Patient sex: M
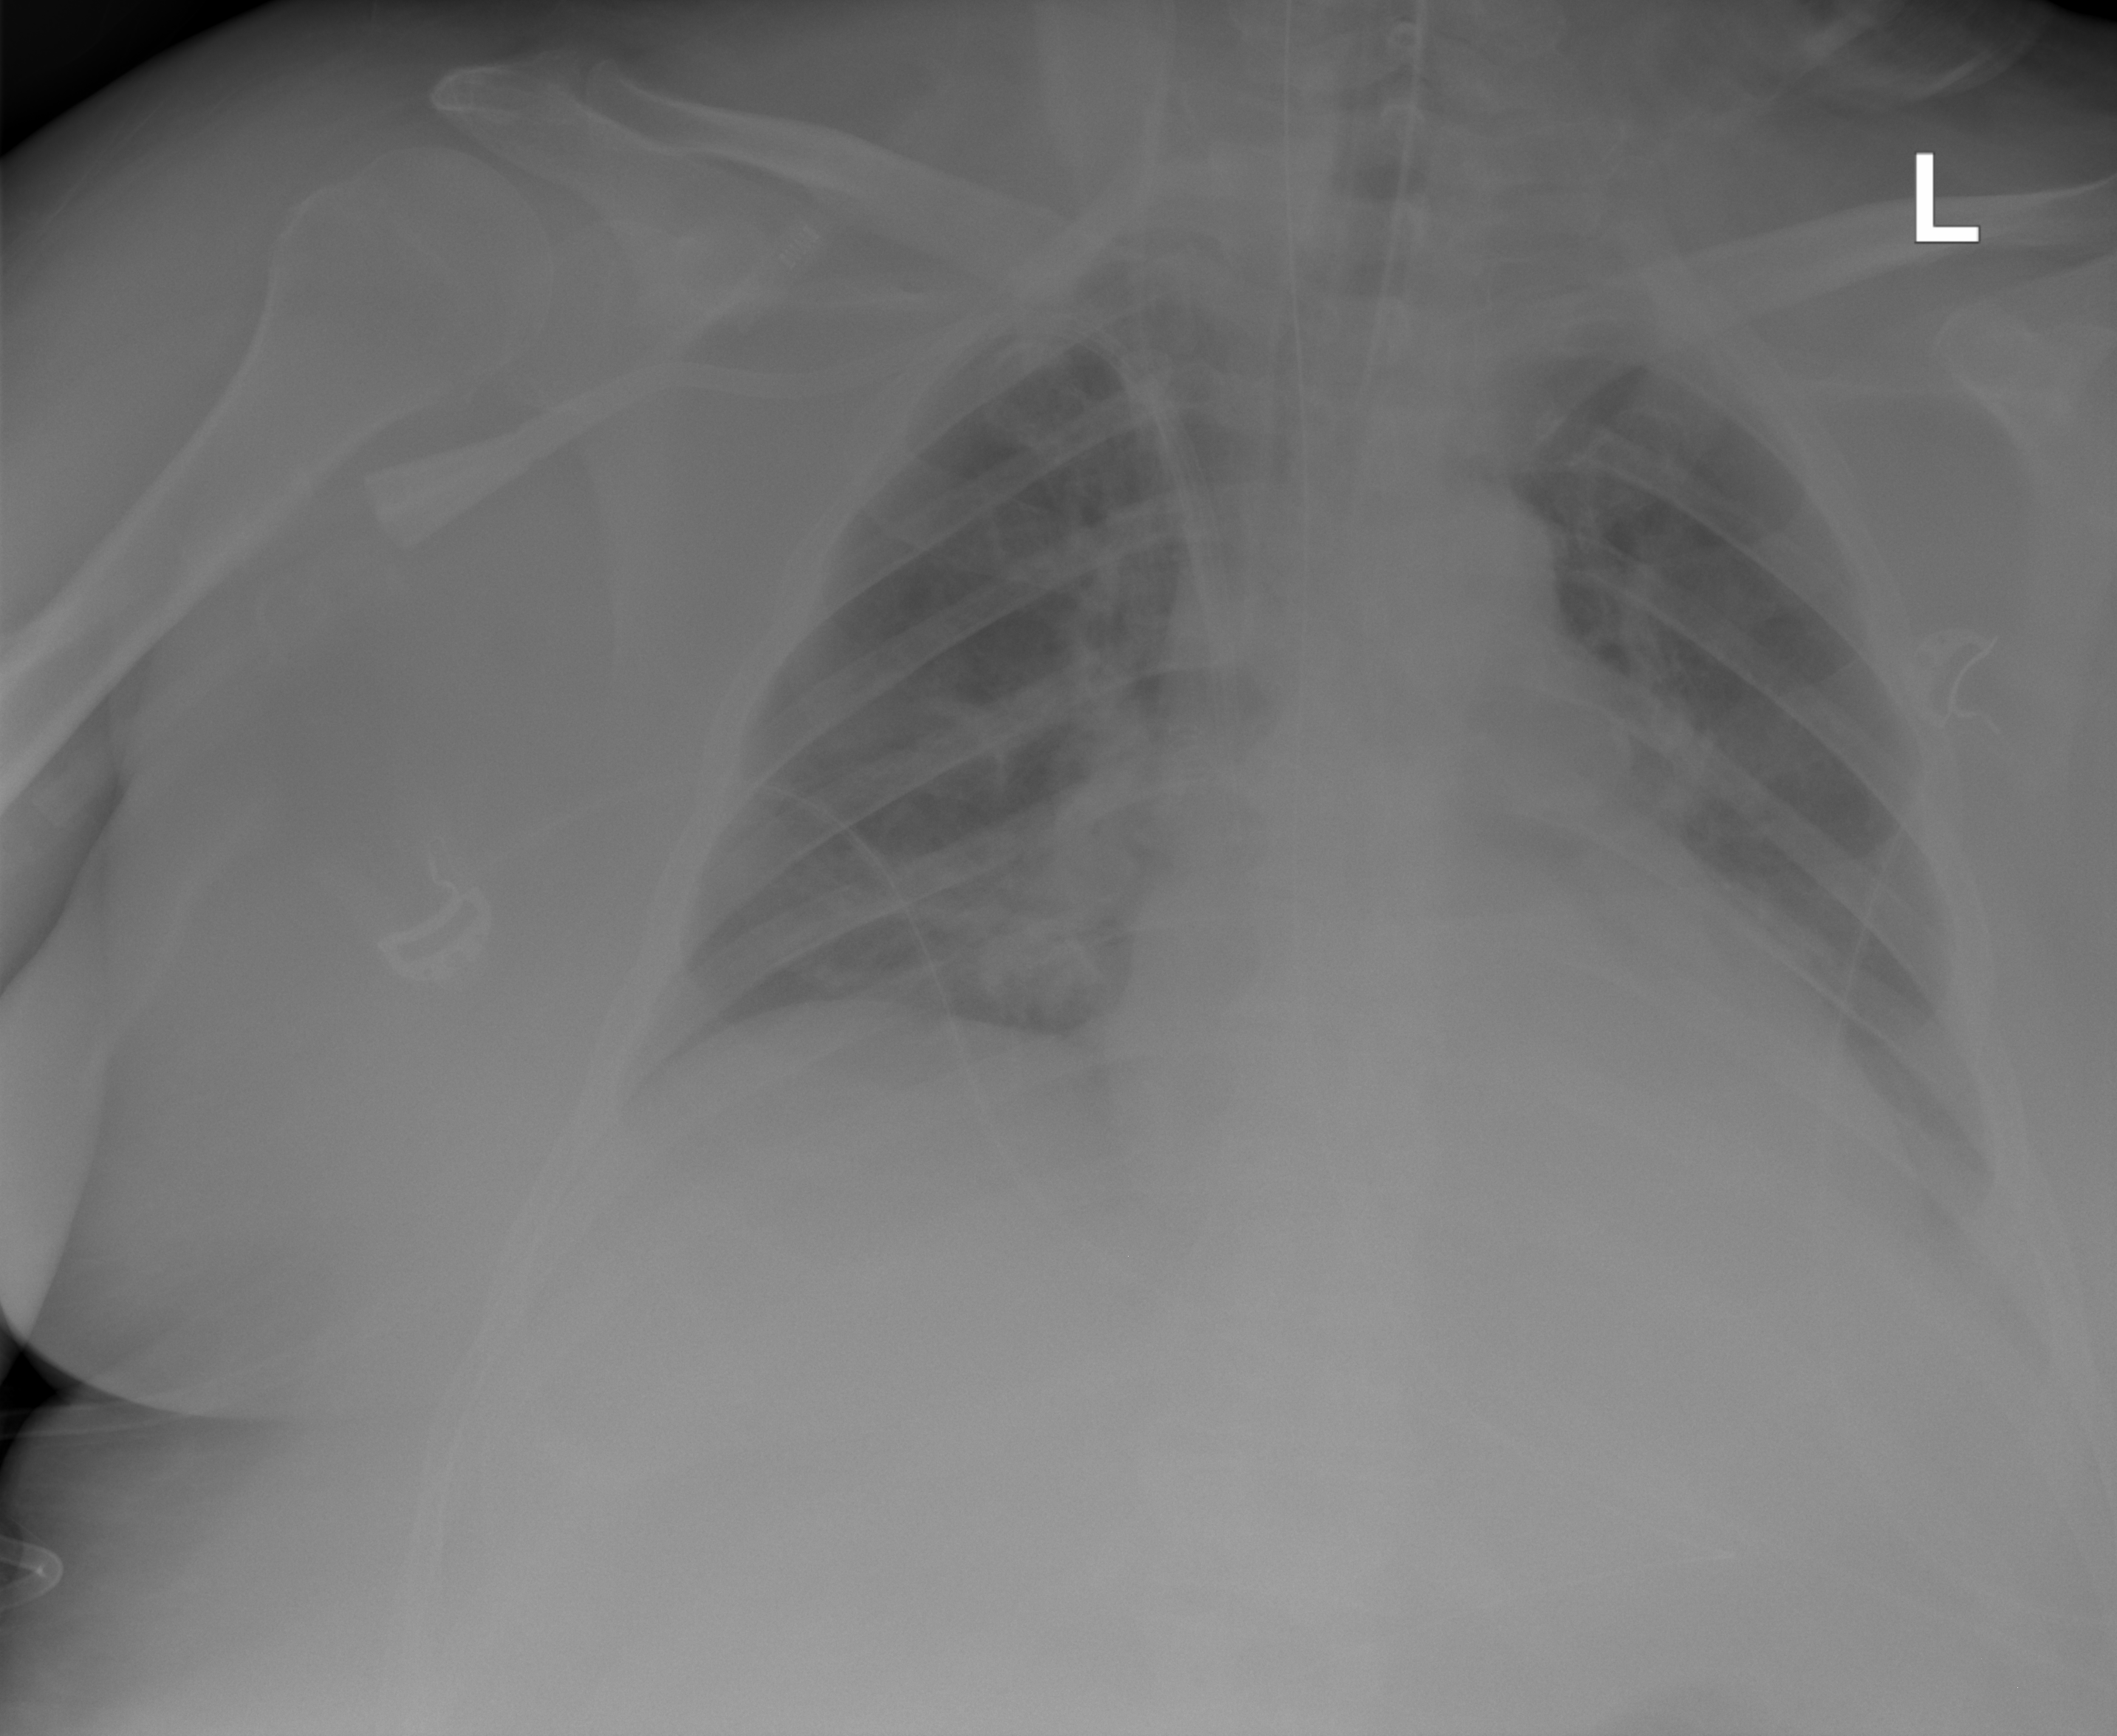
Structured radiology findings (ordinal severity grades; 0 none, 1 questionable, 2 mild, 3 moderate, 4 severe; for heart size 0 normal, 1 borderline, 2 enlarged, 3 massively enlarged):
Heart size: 2
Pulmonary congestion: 2
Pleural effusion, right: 0
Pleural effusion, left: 2
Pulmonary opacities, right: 2
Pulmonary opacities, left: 2
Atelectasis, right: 2
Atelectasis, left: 2